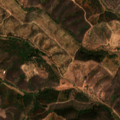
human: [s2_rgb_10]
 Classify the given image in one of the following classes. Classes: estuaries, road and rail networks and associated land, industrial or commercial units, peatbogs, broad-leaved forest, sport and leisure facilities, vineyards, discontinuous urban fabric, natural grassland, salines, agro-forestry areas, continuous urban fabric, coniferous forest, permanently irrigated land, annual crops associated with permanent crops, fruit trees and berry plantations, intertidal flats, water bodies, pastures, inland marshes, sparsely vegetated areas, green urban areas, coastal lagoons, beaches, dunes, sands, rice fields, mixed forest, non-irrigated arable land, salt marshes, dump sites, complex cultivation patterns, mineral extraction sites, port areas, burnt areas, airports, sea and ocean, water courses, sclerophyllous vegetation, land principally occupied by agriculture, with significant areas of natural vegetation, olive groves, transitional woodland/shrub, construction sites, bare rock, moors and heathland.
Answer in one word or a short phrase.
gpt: land principally occupied by agriculture, with significant areas of natural vegetation, sclerophyllous vegetation, transitional woodland/shrub